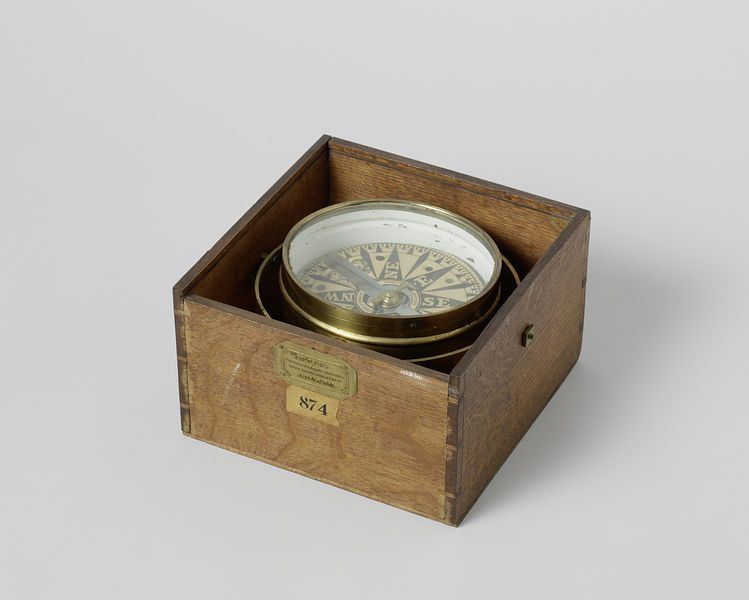
Titel: Inclinatiekompas
Künstler: William Pope
Standort: Amsterdam
Institution: Rijksmuseum
Schlagwörter: picture, wooden, wood, photo, clock, antique, square, watch, box, circle, west, brass, round, north, photograph, metal, compass, e, case, se, direction, east, navigation, nw, numbered, objet, device, ne, compas, naviguer, nombre, numero, anitque, wood box, collectible, 874, aparature, insturment, apparature, laiton, norht, numberewd